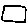
Label: square